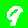
Digit: 9